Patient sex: M
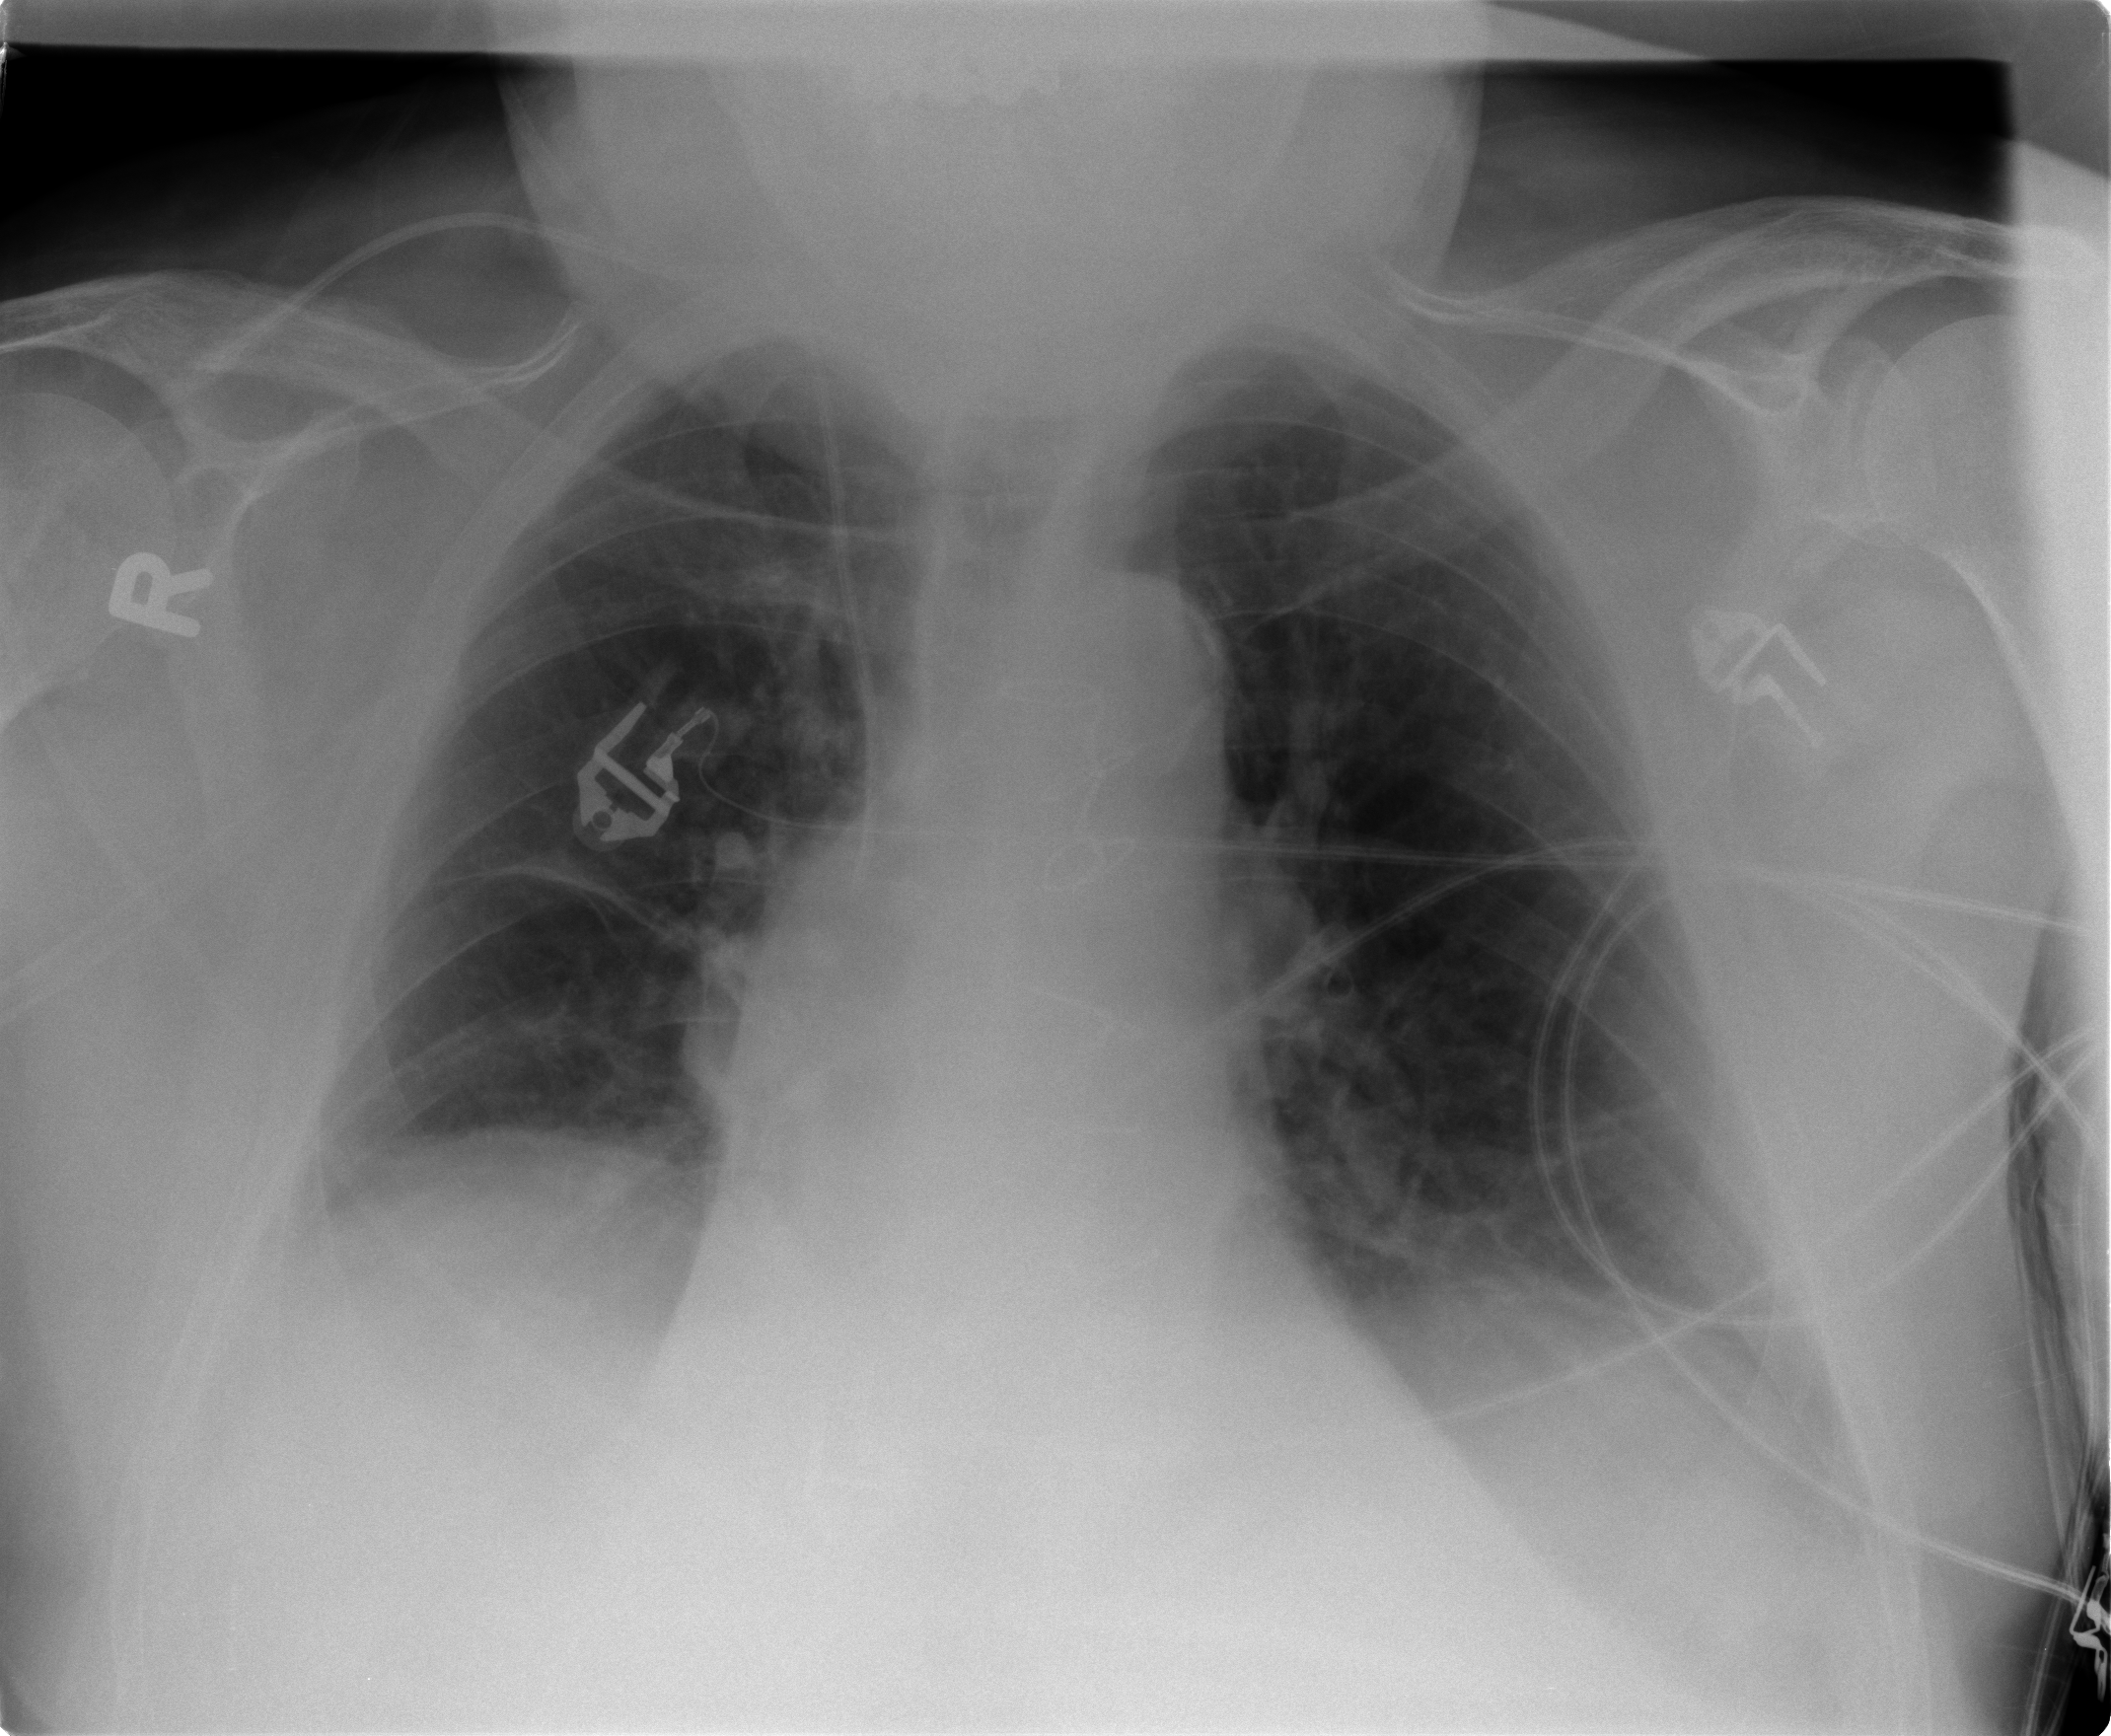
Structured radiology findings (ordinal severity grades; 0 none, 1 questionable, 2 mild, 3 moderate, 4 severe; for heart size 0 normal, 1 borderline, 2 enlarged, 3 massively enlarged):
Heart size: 2
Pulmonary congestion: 2
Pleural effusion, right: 2
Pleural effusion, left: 2
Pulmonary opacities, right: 0
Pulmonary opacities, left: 0
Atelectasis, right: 2
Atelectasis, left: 2